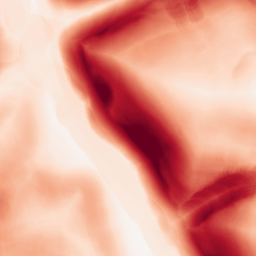
Category: morphological
Decomposition family: morphological_gradient
Decomposition parameters: size: 15
shape: disk
Upsampling method: bicubic
Upsampling parameters: scale: 4
Upsampling scale: 4